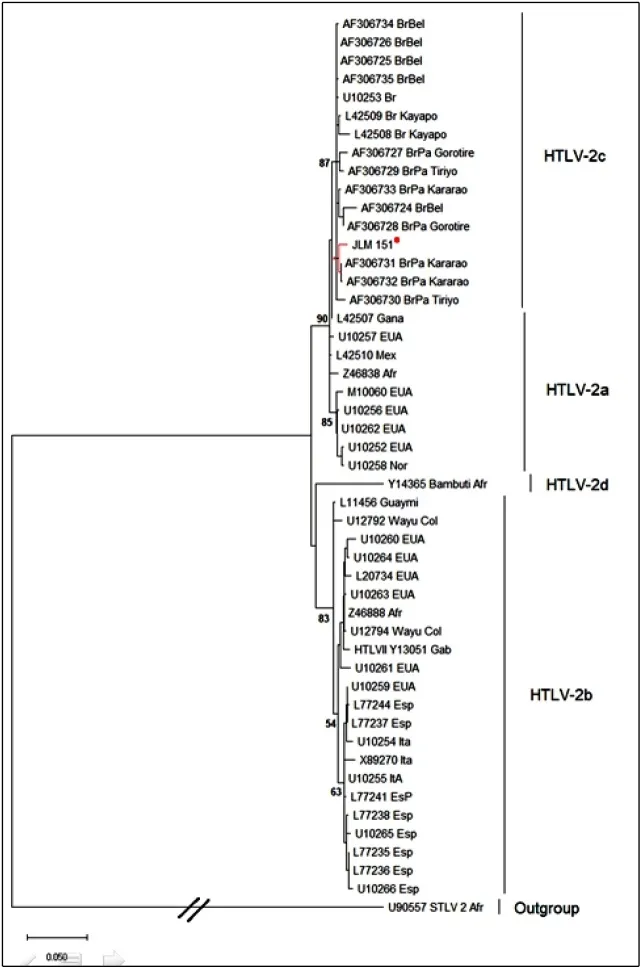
Phylogenetic tree showing the genetic similarity between the 5' LTR region aligned sequence (611pb) of the HTLV-2 strain isolated in this study, and the sequences of 48 strains from the Genbank database. The tree was constructed using the neighbor-joining method and a bootstrap of 1,000 replicates. The branch of the isolated sample (JLM151) is labeled by a red dot.
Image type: chart (chart)